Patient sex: M
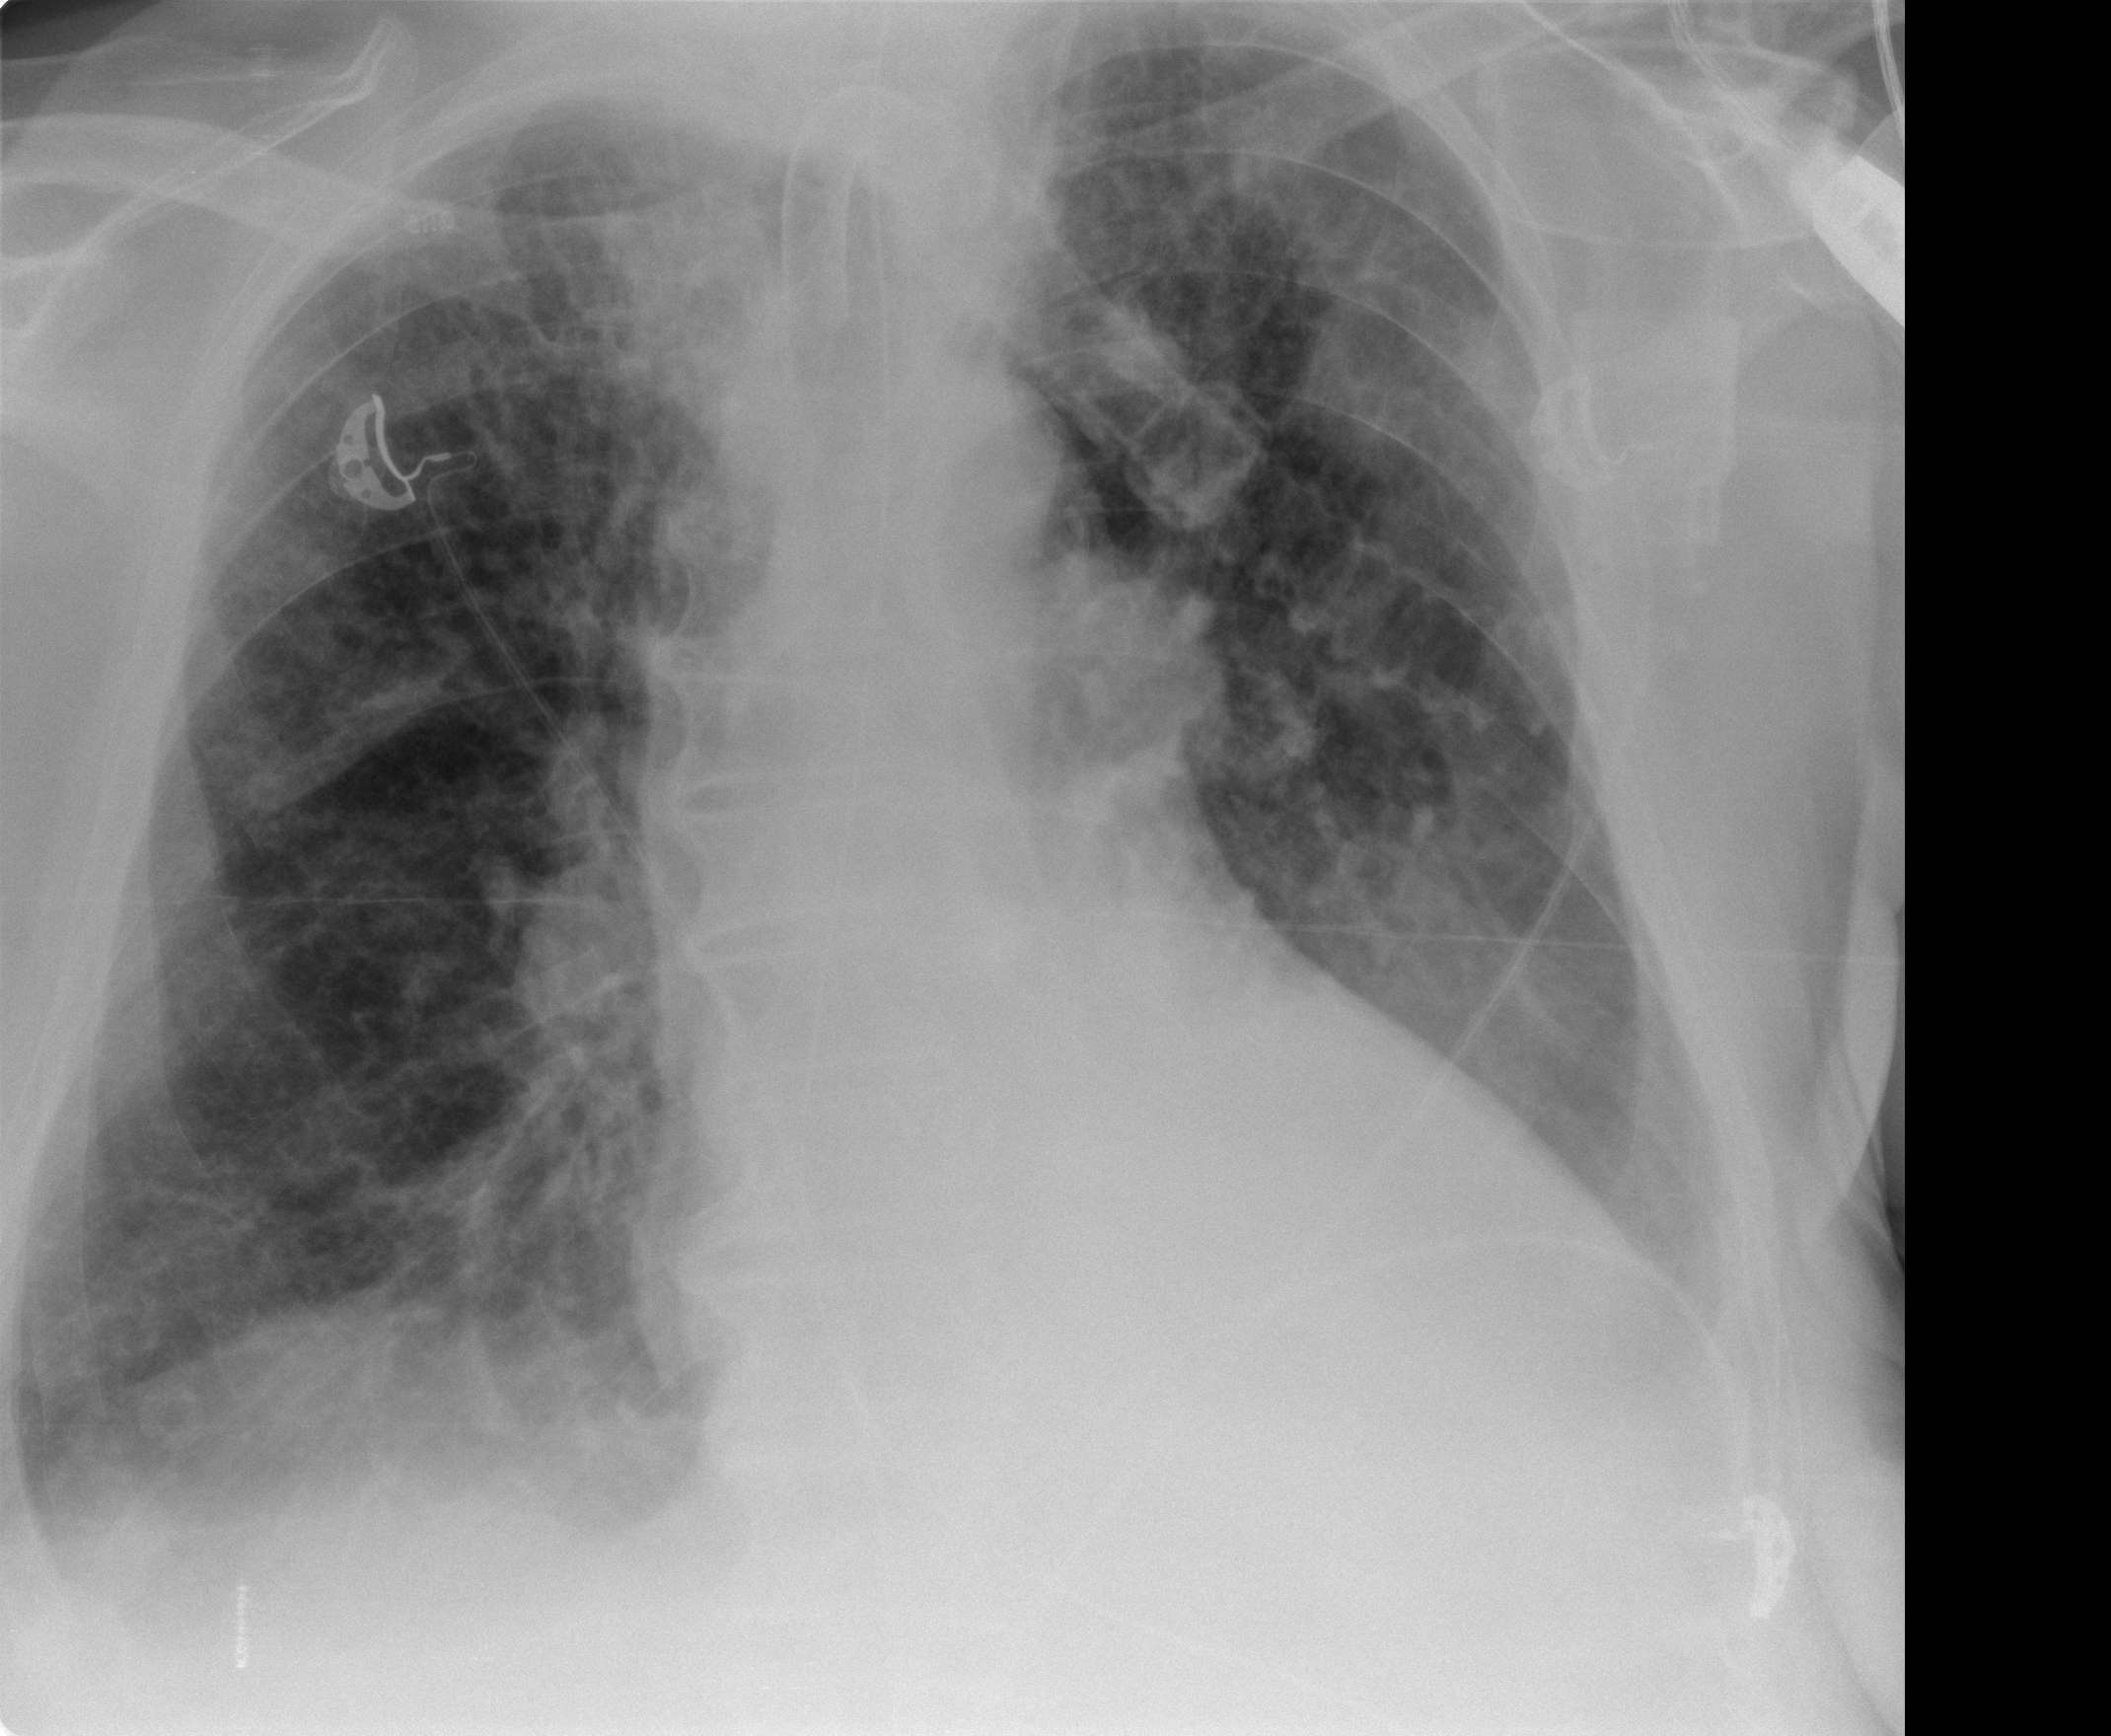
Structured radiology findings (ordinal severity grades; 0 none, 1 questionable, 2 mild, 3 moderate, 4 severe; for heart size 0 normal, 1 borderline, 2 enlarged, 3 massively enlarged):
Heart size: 2
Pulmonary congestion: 2
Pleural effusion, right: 2
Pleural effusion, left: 2
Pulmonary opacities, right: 0
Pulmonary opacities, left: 2
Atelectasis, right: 0
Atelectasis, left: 0